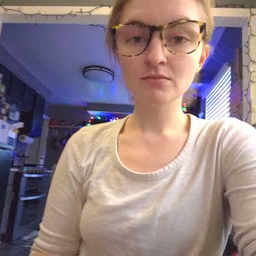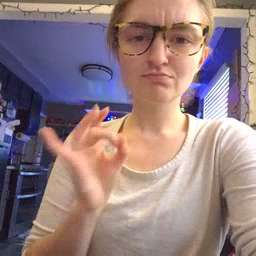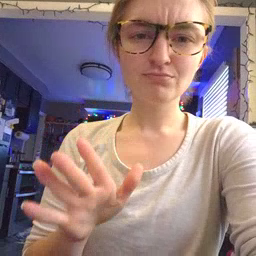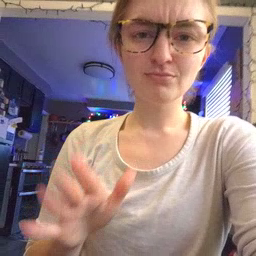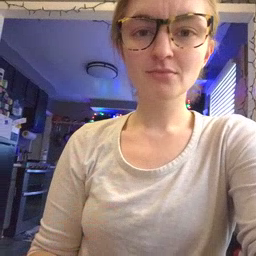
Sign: hate